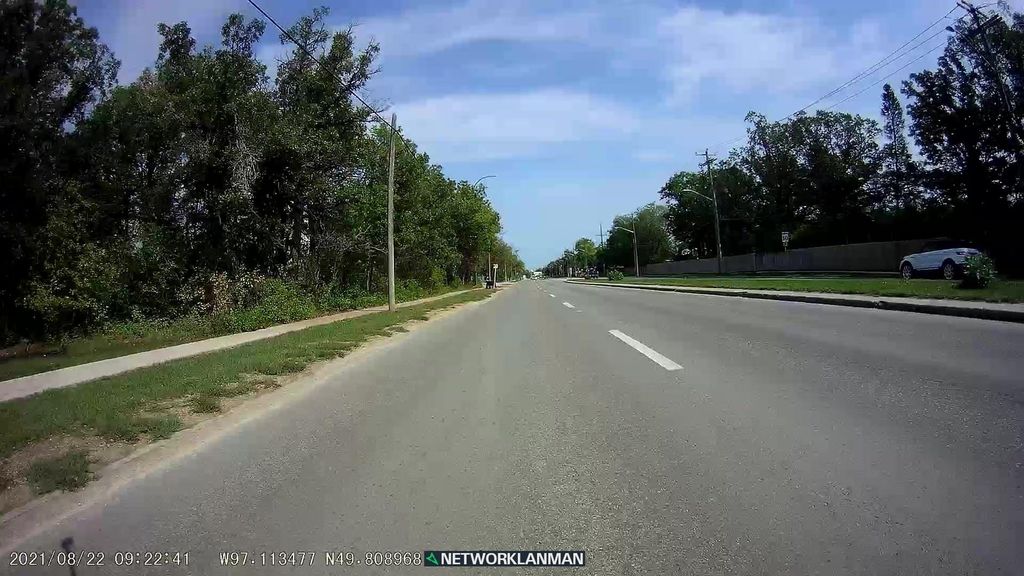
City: winnipeg